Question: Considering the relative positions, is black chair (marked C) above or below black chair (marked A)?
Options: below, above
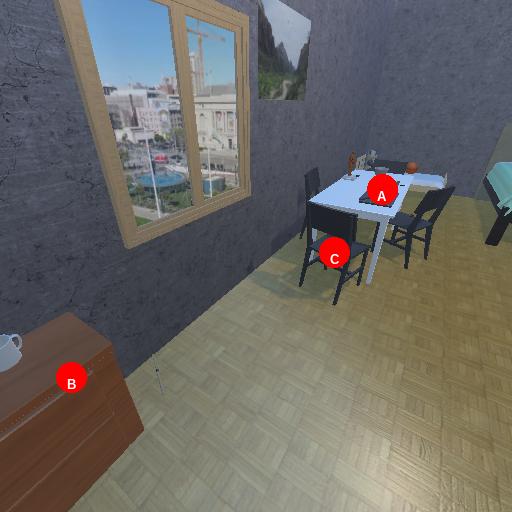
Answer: below